Question: How can i hide the inner circle of a radiobox to change the style to cornered. Please see the picture below.

'''
input[type="radio"]
{
width: 166px;
height: 32px;
position:relative;
vertical-align: middle;
}
input[type="radio"]:checked
{
background-position: -36px -232px;
}
'''
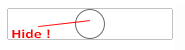
Answer: You can't hide the button, so you have to hide the entire element. You can wrap the '<input>' and another element such as a '<span>' in a label, hide the input, and apply all of the styles to the '<span>' instead (or use the '<label>' with the appropriate 'for'/'id' combination).
<URL>